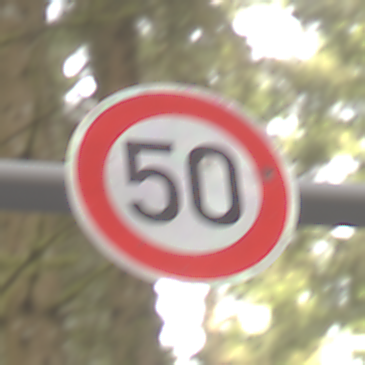
Verkehrszeichen: Geschwindigkeit50
Umgebung: Outdoor, Nature
Tageszeit: MorningAfternoon
Wetter: Overcast
Licht: Natural
Jahreszeit: Winter
Kontrast: LowContrast